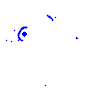
Particle: kaon